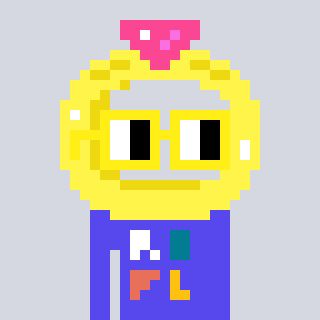
a pixel art character with square yellow glasses, a ring-shaped head and a computerblue-colored body on a cool background